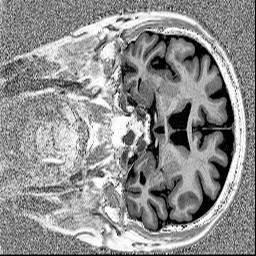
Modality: MP2RAGE
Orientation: coronal
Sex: male